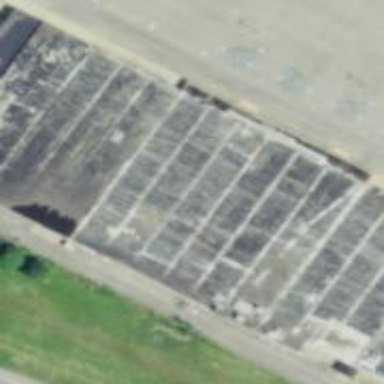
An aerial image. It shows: Storage rental shop located in building.